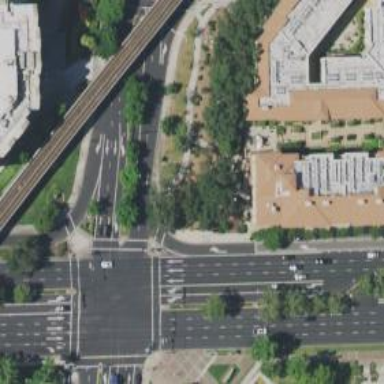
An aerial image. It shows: Crossing on the road.